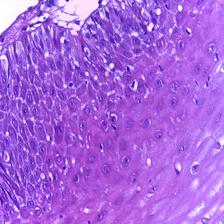
Diagnosis: Normal